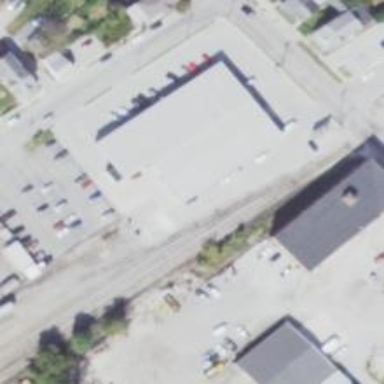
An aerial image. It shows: Rail spur service.